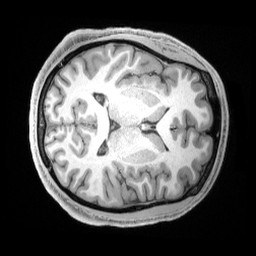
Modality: T1w
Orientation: axial